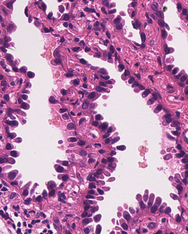
Tumor epithelial tissue: yes
Tumor-associated stroma tissue: yes
Normal tissue: no